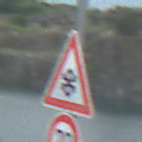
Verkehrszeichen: SchneeOderEisglaette
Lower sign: Geschwindigkeit70
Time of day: MorningAfternoon
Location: Outdoor (Nature)
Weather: PartlyCloudy
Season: NotSpecified
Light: Natural